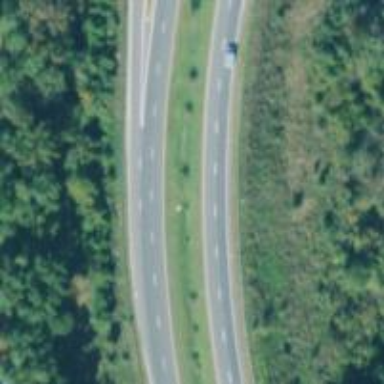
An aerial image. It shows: Asphalt motorway.